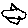
Label: bird